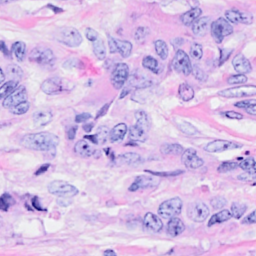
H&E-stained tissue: Breast